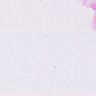
Metastatic tissue present: no